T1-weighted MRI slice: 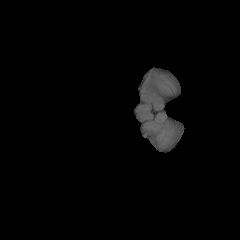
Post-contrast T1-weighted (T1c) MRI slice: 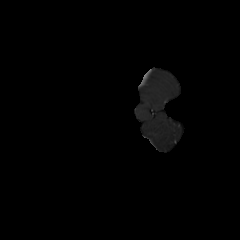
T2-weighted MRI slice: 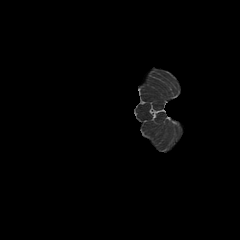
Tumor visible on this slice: no